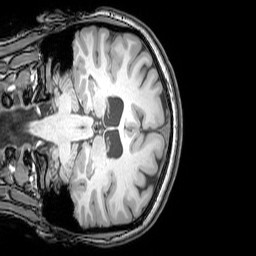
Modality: T1w
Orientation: coronal
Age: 25
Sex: female
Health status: healthy
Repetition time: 0.081 s
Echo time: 0.037 s